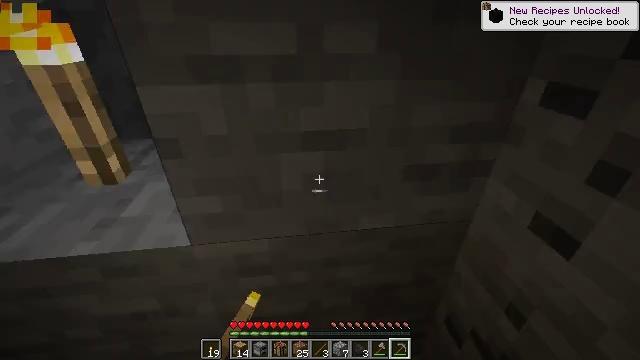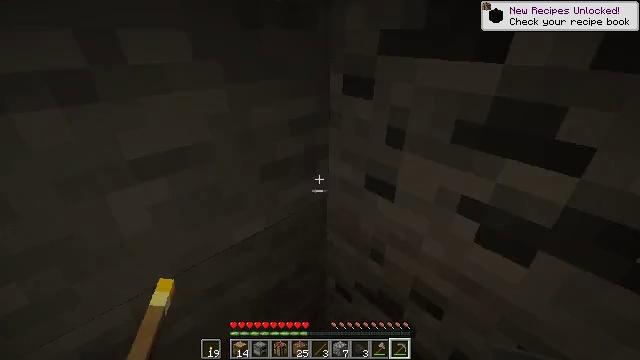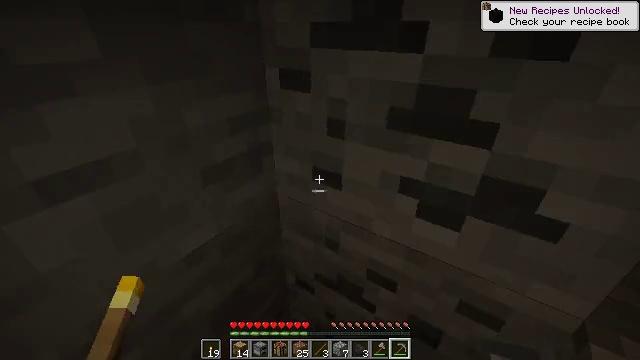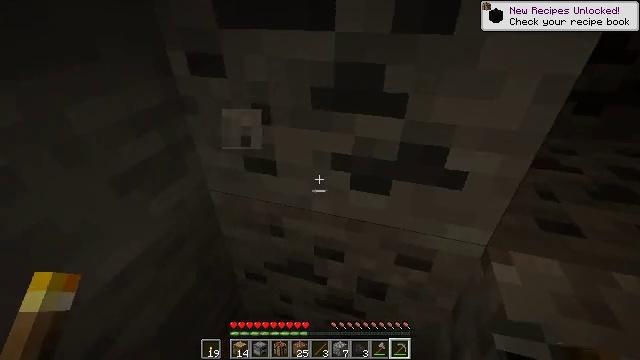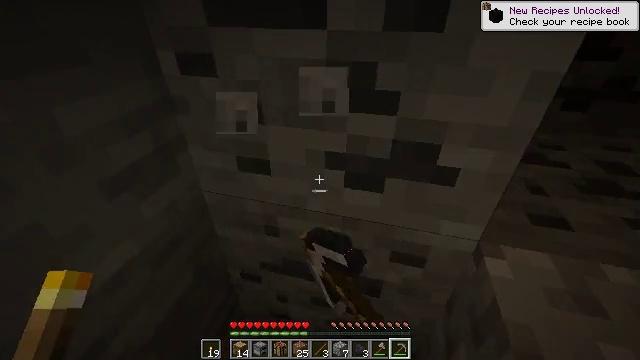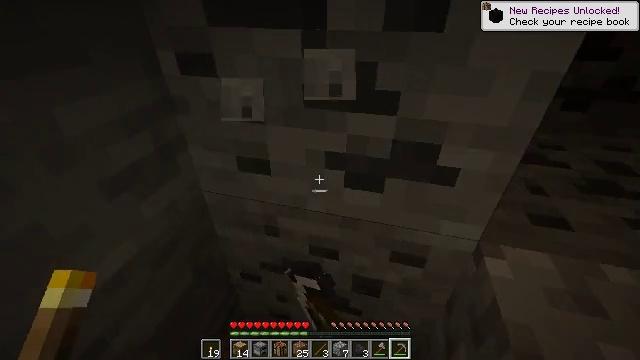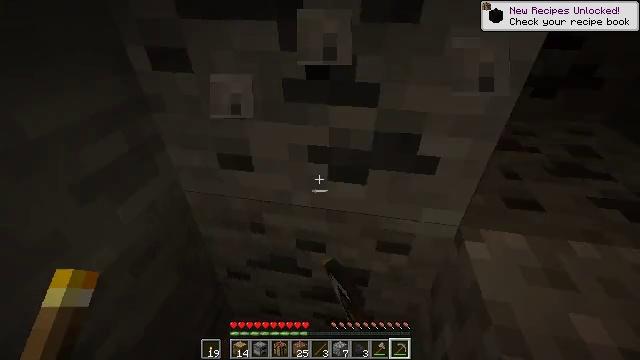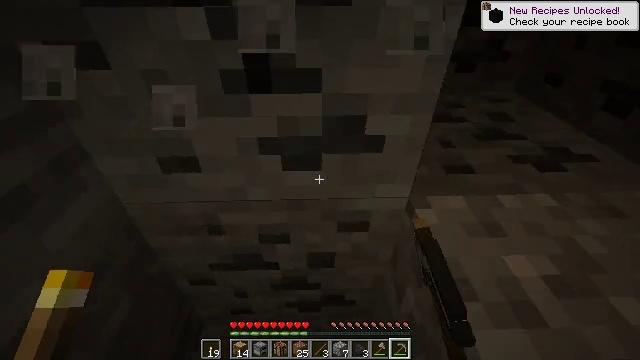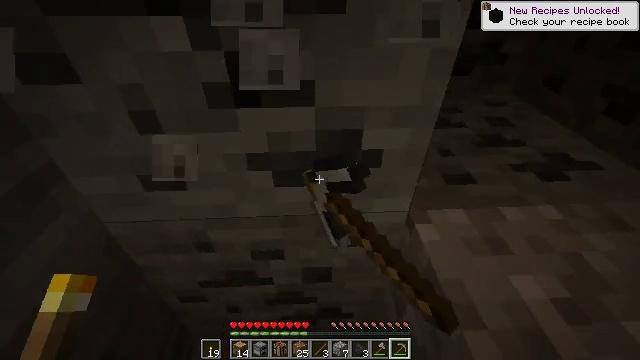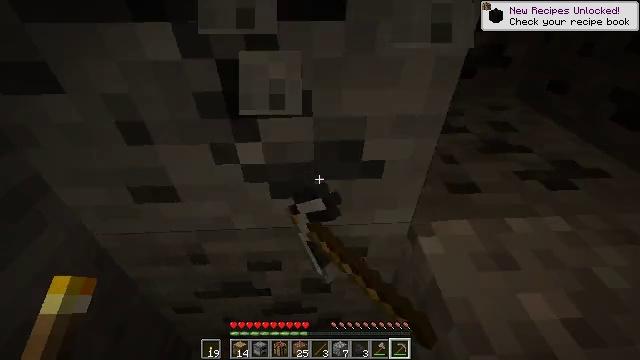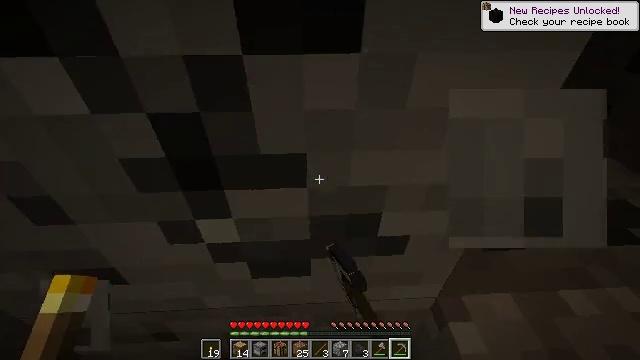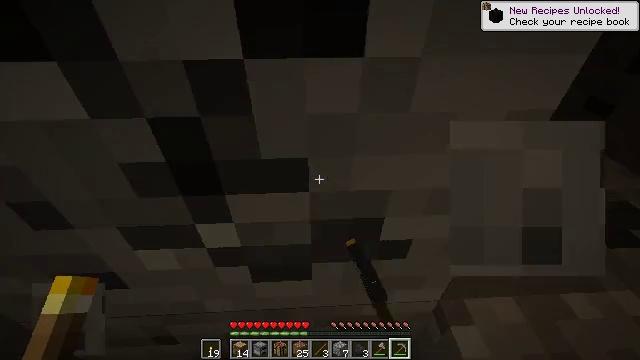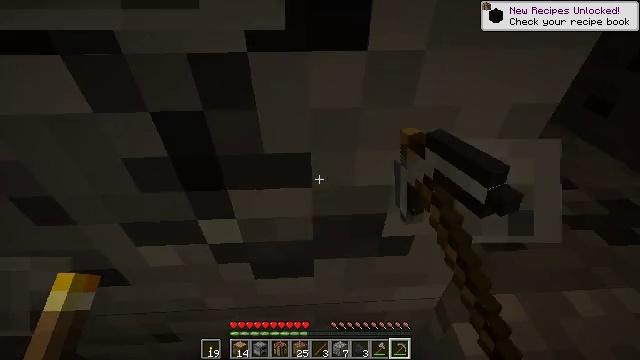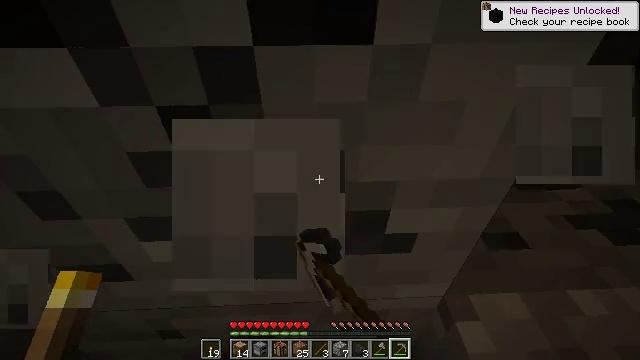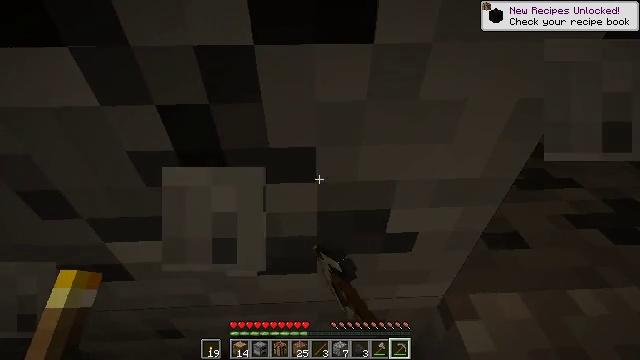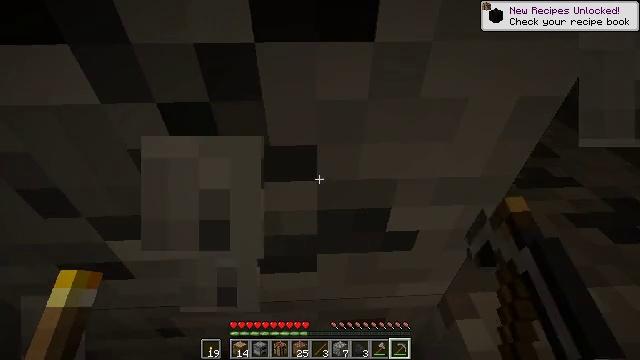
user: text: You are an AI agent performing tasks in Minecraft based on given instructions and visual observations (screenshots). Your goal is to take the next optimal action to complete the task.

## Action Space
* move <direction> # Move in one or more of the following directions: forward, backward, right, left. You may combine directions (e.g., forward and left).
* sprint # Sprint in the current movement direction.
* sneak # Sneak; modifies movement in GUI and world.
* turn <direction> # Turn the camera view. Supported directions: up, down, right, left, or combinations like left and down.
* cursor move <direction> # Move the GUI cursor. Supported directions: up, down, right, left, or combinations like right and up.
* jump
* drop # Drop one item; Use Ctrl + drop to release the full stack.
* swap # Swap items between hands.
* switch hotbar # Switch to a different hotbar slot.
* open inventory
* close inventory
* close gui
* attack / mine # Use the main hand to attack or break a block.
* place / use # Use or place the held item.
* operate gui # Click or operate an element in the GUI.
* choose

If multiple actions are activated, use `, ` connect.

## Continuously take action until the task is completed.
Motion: motion action
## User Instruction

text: Mine the coal ore underground.
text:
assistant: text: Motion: turn right and up
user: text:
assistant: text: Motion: turn right and down
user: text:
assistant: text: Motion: turn right and down, attack / mine
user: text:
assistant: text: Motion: turn right, attack / mine
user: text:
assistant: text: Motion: attack / mine
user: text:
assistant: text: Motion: turn right and down, attack / mine
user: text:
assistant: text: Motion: turn right and down, attack / mine
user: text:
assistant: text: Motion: move forward, turn right, attack / mine
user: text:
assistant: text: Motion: move forward, attack / mine
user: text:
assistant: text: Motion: move forward, attack / mine
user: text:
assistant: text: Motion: attack / mine
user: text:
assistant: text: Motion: attack / mine
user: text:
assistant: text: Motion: attack / mine
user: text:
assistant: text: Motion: attack / mine
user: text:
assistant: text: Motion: attack / mine
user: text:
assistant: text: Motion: attack / mine
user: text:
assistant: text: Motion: attack / mine
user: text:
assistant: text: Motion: attack / mine
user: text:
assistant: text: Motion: attack / mine
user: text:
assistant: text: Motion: attack / mine
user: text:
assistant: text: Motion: attack / mine
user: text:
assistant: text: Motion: attack / mine
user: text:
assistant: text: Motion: attack / mine
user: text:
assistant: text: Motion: attack / mine
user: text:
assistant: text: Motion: attack / mine
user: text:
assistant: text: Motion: attack / mine
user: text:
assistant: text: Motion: attack / mine
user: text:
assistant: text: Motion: attack / mine
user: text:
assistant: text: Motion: attack / mine
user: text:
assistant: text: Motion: attack / mine